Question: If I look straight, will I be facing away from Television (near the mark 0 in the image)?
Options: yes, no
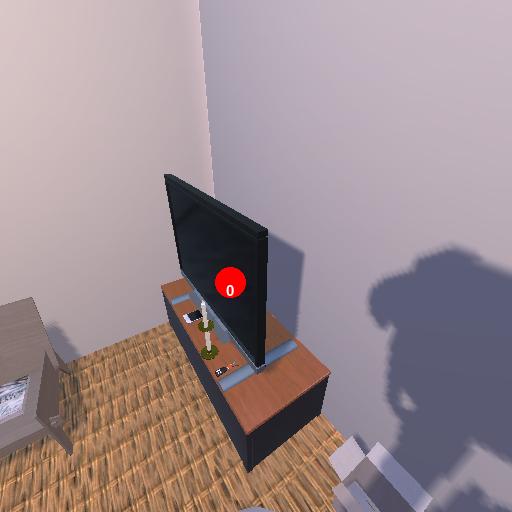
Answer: yes